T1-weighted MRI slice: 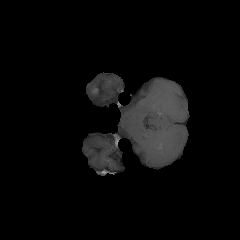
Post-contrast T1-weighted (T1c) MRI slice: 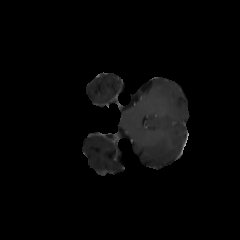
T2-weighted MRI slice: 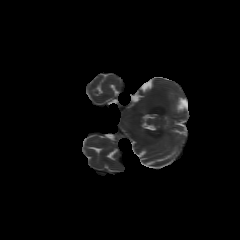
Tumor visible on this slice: no